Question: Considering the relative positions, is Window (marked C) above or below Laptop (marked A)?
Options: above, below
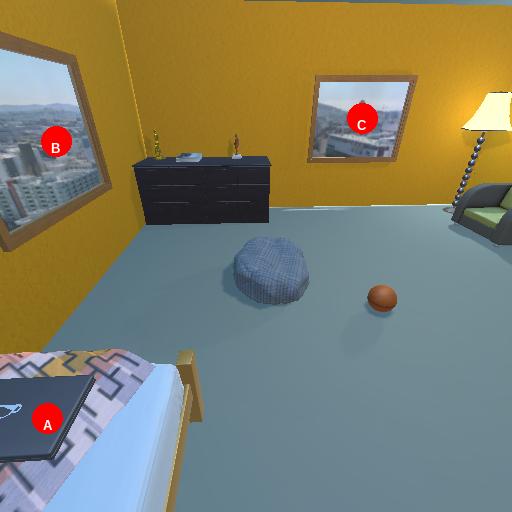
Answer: above